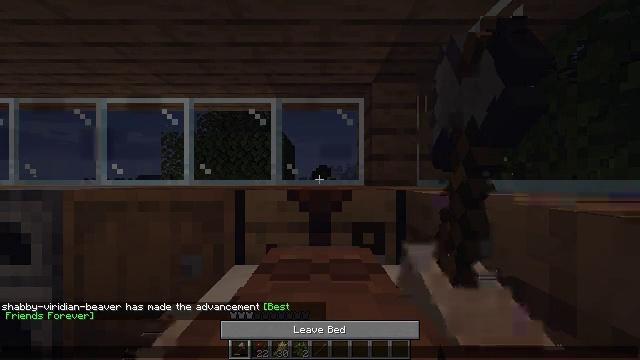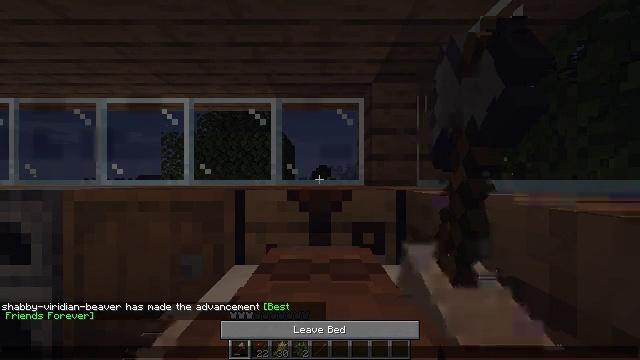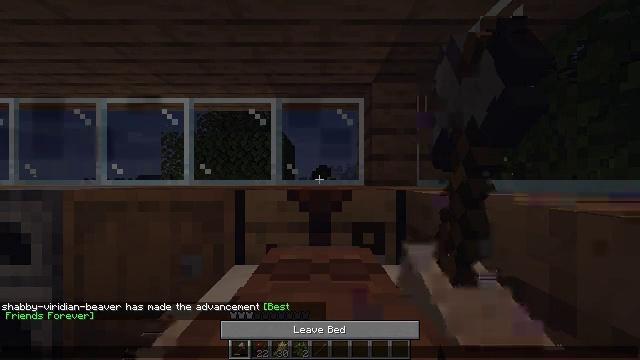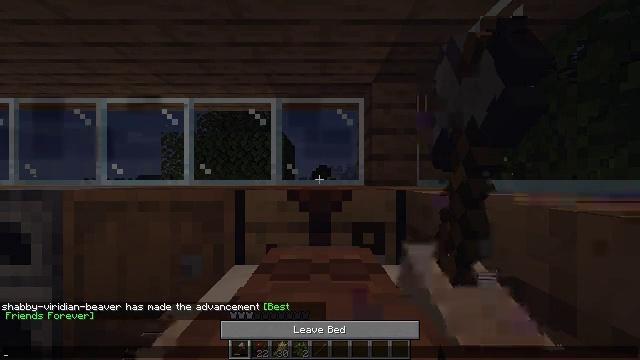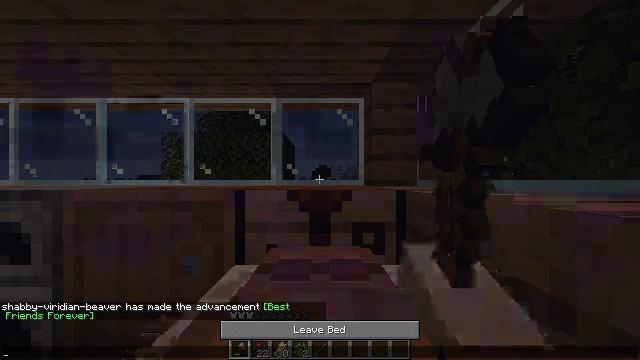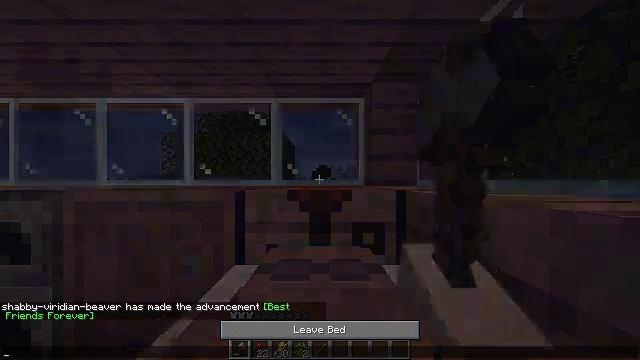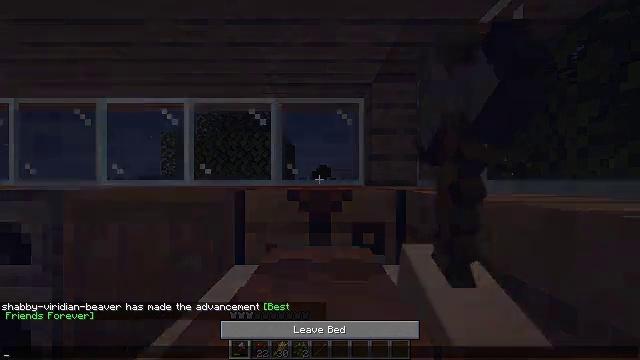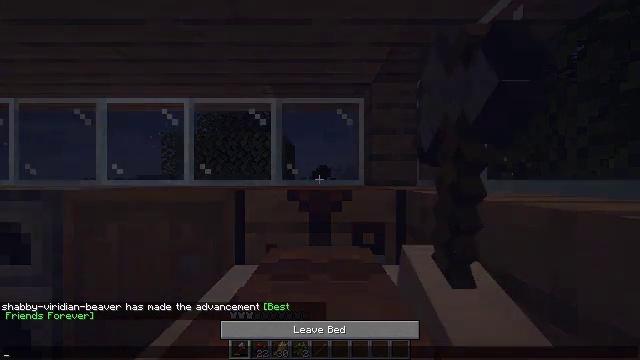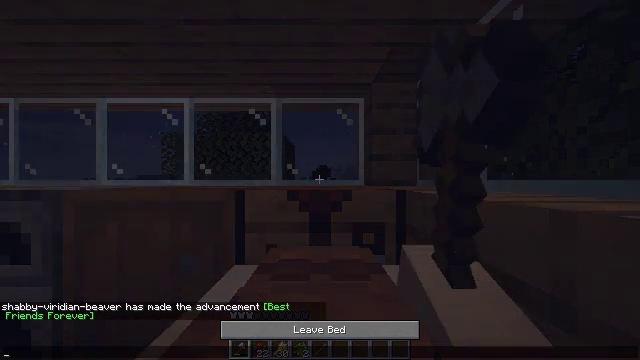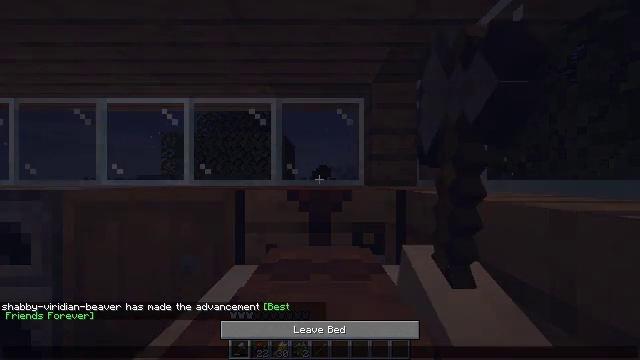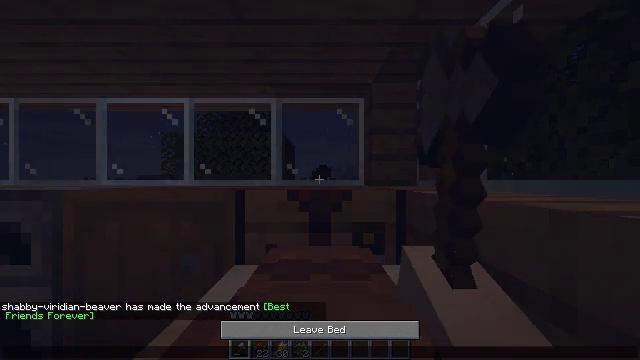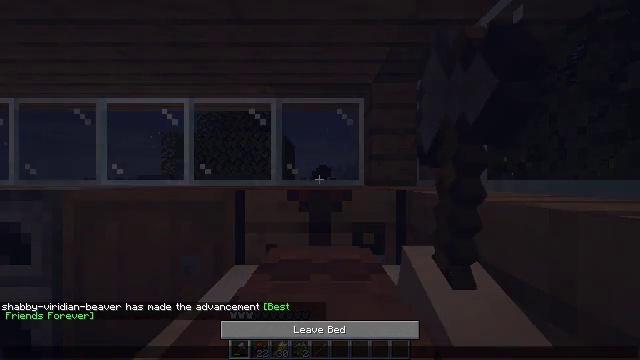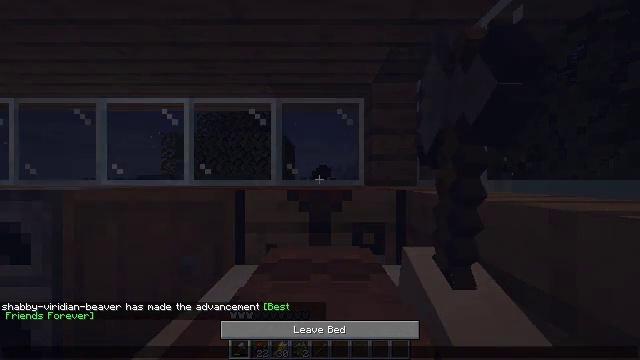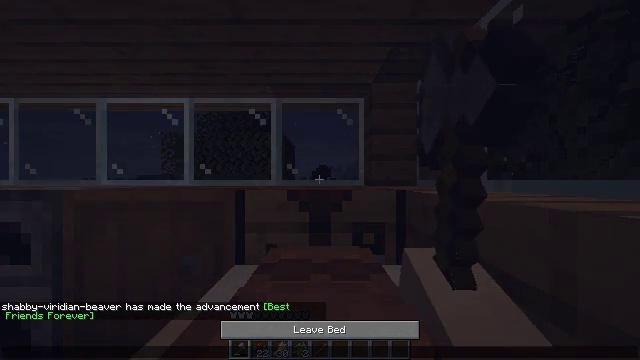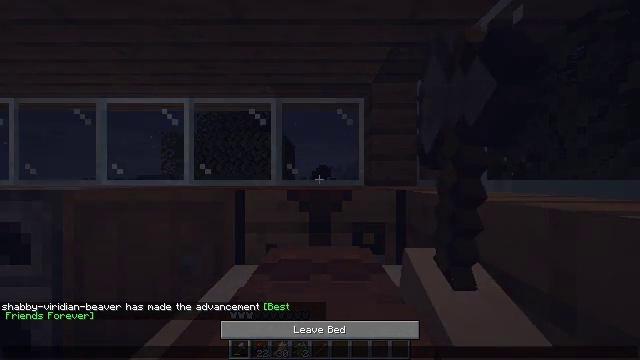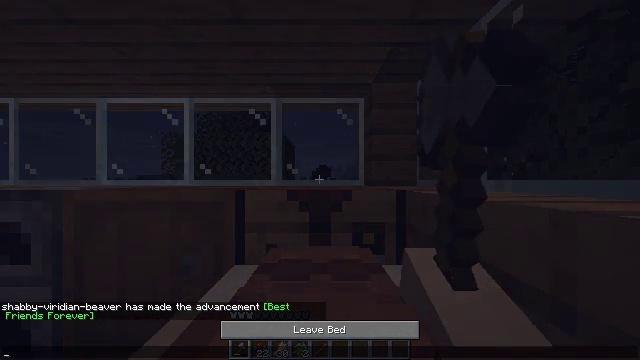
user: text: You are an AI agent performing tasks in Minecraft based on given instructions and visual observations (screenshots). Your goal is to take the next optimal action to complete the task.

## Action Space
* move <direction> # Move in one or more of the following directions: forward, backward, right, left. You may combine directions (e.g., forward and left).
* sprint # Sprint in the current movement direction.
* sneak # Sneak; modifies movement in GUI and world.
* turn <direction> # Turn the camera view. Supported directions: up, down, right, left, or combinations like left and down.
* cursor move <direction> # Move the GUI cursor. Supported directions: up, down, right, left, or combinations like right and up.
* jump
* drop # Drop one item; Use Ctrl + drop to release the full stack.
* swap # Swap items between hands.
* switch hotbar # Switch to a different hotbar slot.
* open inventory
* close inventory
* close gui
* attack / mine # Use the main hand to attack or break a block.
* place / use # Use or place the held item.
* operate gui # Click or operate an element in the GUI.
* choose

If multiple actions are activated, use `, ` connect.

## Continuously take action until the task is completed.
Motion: motion action
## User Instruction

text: Gather the loom into your inventory.
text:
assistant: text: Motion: no_op
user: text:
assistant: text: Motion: no_op
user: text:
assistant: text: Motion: no_op
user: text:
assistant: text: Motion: no_op
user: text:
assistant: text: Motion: no_op
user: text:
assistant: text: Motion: no_op
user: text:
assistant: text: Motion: no_op
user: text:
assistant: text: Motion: no_op
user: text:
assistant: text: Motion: no_op
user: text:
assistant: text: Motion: no_op
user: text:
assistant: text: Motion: no_op
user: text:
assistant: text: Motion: no_op
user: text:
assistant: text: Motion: no_op
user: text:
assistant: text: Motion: no_op
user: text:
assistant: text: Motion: no_op
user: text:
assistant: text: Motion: no_op
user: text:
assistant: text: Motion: no_op
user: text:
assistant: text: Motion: no_op
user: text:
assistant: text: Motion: no_op
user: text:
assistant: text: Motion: no_op
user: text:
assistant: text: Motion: no_op
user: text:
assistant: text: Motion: no_op
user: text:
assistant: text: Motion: no_op
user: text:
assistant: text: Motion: no_op
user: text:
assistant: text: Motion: no_op
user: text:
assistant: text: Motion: no_op
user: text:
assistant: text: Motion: no_op
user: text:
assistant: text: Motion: no_op
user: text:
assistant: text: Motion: no_op
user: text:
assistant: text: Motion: no_op